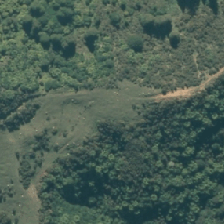
Land cover: low_producing_grassland